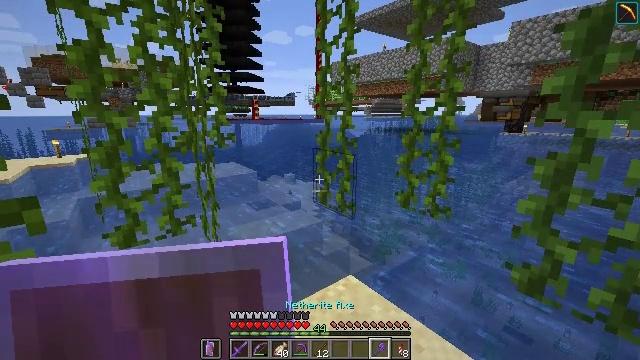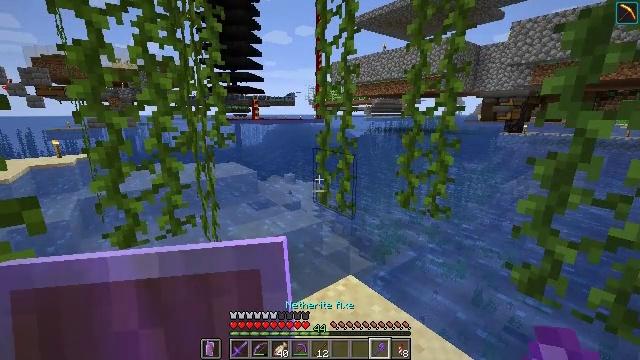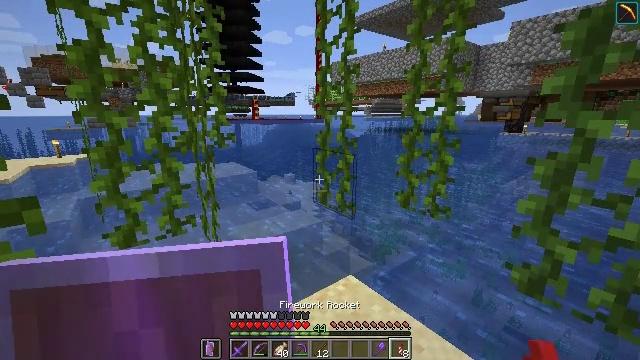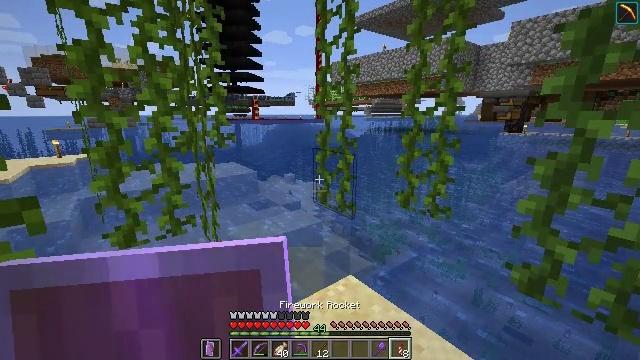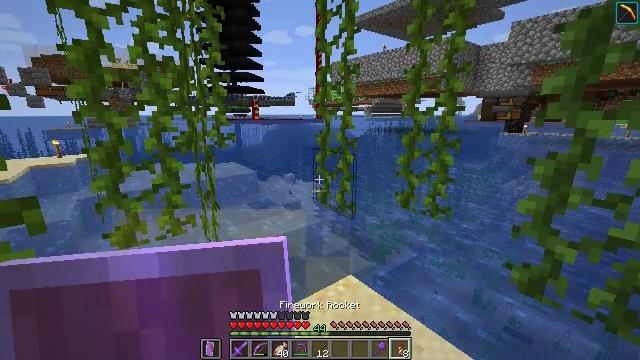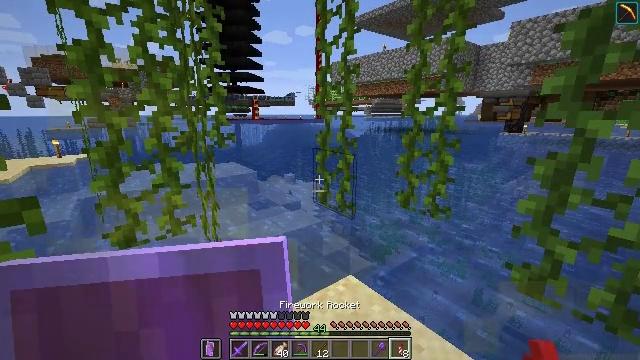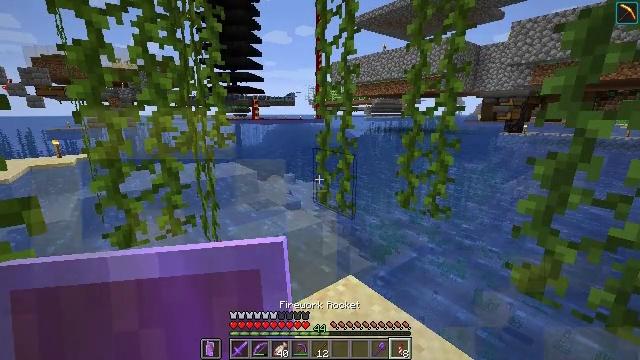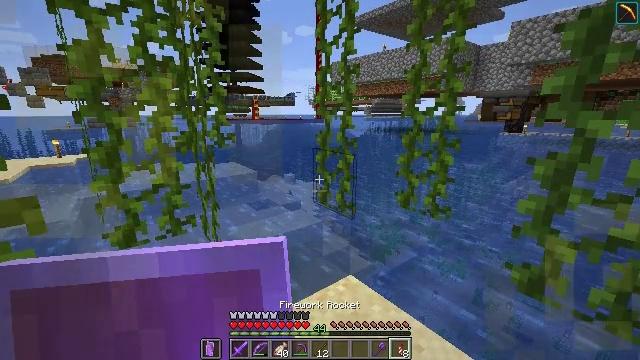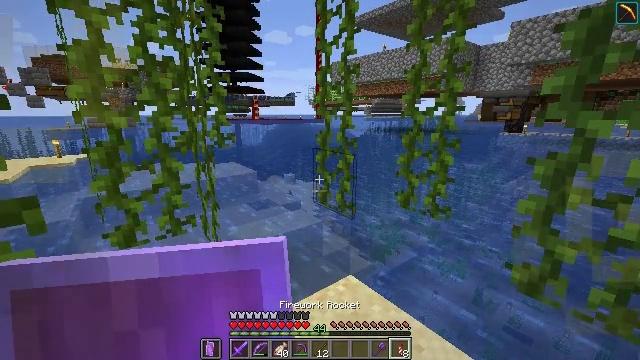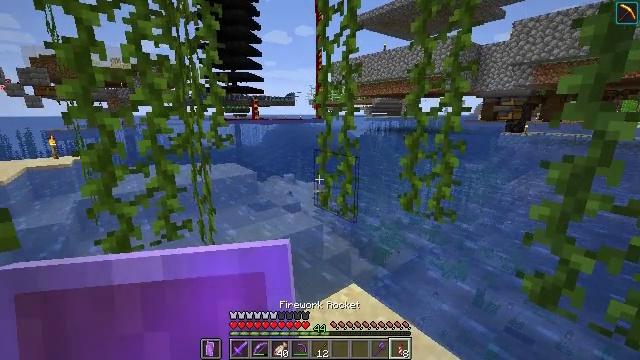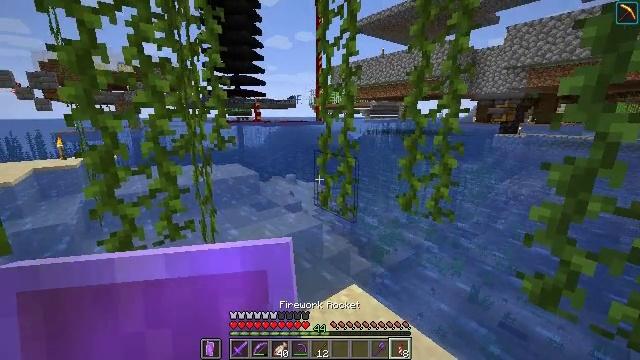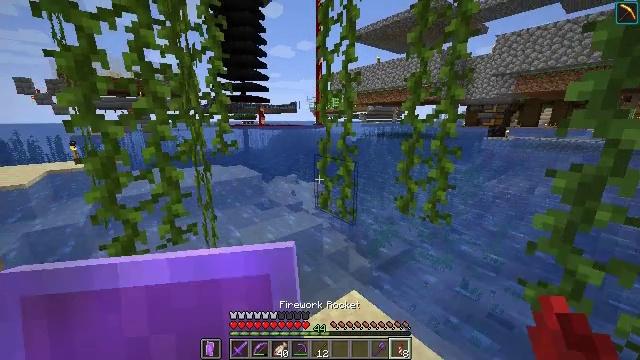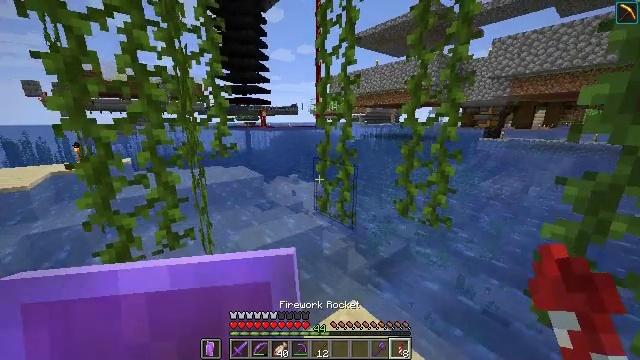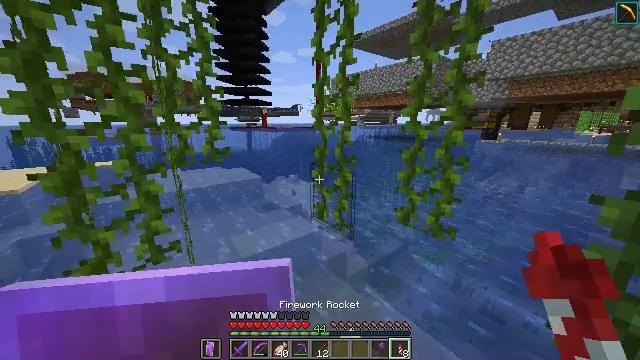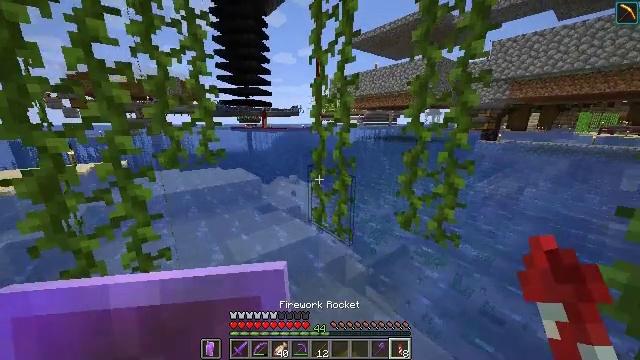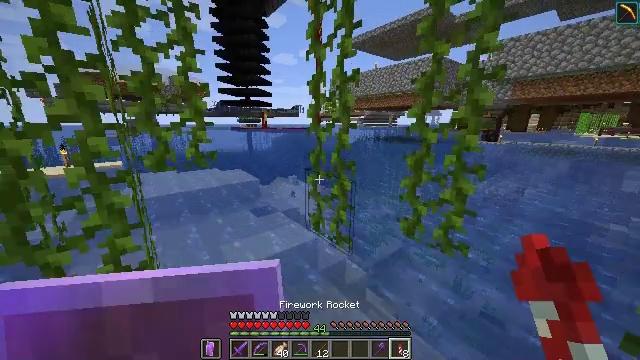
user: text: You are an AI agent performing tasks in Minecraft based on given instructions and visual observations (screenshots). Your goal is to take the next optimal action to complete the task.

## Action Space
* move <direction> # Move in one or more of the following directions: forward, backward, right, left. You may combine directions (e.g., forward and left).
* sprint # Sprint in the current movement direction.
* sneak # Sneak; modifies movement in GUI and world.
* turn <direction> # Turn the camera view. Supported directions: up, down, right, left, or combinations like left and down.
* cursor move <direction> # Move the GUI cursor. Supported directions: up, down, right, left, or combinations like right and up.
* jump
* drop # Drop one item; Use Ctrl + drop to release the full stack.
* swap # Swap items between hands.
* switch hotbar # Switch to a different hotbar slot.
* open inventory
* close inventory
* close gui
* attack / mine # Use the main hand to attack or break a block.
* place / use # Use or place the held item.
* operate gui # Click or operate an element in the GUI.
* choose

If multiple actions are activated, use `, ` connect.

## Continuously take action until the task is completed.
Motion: motion action
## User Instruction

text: Break the clay block to collect it.
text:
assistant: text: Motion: no_op
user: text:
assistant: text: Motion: no_op
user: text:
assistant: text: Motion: no_op
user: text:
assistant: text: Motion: no_op
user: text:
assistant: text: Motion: no_op
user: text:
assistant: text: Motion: no_op
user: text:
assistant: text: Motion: no_op
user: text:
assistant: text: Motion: no_op
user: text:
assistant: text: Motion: move forward, sprint
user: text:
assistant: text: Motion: move forward, sprint
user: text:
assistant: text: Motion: move forward, sprint
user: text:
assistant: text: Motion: move forward, sprint
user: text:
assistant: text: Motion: move forward, sprint
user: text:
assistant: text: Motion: move forward, sprint
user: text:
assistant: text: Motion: move forward, sprint
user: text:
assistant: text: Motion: move forward, sprint, jump
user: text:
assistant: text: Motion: move forward, sprint, jump
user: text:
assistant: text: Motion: move forward, sprint, turn up, jump
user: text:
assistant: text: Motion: move forward, sprint, turn up, jump
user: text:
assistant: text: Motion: move forward, sprint, turn right and up, jump
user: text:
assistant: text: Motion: move forward, sprint, turn up, jump
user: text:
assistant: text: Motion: move forward, sprint, turn up
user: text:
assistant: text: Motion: move forward, sprint
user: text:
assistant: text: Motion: move forward, sprint, jump
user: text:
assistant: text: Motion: move forward, sprint, jump
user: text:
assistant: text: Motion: move forward, sprint, use / place, jump
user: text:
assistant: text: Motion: move forward, sprint, use / place, jump
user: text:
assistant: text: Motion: move forward, sprint, use / place, jump
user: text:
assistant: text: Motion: move forward, sprint, jump
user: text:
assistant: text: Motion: move forward, sprint, jump